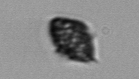
Label: Kryptoperidinium_triquetrum